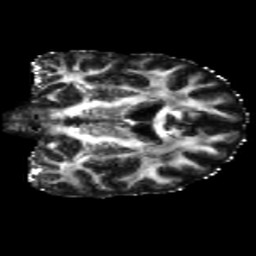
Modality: FA
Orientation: coronal
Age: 42
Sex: male
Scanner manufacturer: siemens
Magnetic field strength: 3 T
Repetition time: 5.25 s
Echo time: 0.08 s